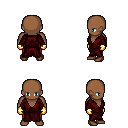
a pixel art fantasy rpg character, male body template, human, dark skin, red robe, red pants, plain hairstyle, gold gloves, brown shoes, four views (front, back, left, right), 2x2 character sprite sheet, small pixel art, hard edges, no anti-aliasing